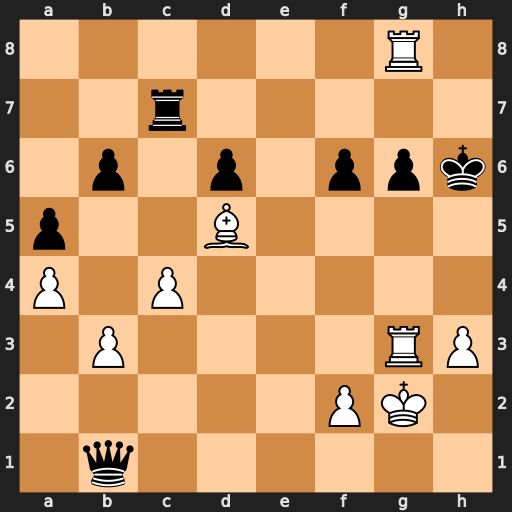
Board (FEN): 6R1/2r5/1p1p1ppk/p2B4/P1P5/1P4RP/5PK1/1q6
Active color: w
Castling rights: -
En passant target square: -
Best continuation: Rg4 Re7 Rh8+